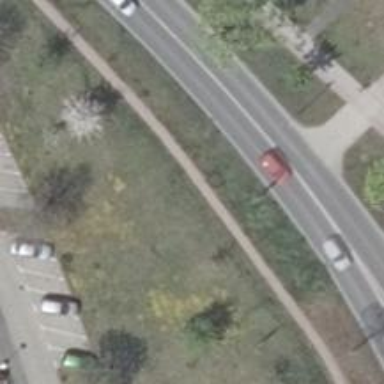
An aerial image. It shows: Cycleway with separate sidewalk.